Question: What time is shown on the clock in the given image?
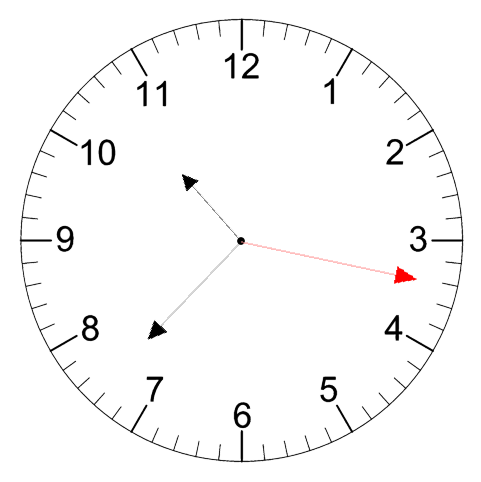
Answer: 10:37:17